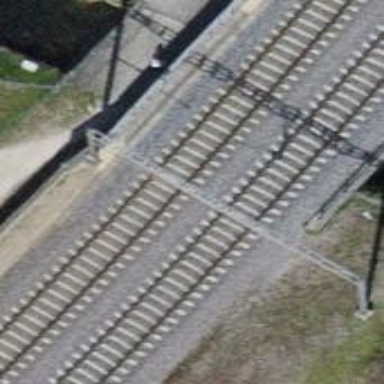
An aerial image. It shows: Railway bridge with electrified contact line. There is one track on the bridge.